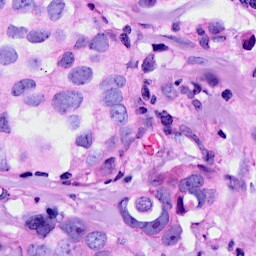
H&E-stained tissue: Breast